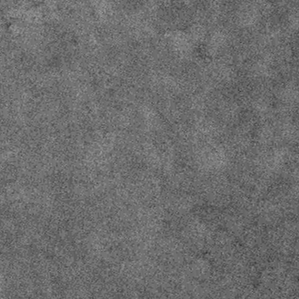
Label: frost